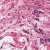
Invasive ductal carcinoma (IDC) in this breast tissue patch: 0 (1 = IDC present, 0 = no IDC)